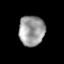
Tissue: prostate
Cell type: T cells
Senescence score: 0.3065
Nuclear area (px): 762
Mean DAPI intensity: 156.205